Question: I'm trying to draw my objects using the Pointer methods because at the moment when I'm rendering, my frame rate drops really low when I have multiple objects due to the amount of times I'm looping through the vertices etc. I've heard that using the pointer methods will speed up the processing and make the frame rate better as it's loading quicker.
Here's what I'm using now and I can't spawn over 3 objects without the game lagging horribly.
'''
for (int j = 0; j < mesh->objectParts.size(); j++) {//loop through each object part
glBindTexture(GL_TEXTURE_2D, textures[j]->getId());
glTexParameterf(GL_TEXTURE_2D, GL_TEXTURE_MIN_FILTER, GL_LINEAR);
glTexParameterf(GL_TEXTURE_2D, GL_TEXTURE_MAG_FILTER, GL_LINEAR);
glBegin(GL_TRIANGLES);
for (int i = 0; i < mesh->objectParts[j]->faces[0].size(); i++) {
glTexCoord2fv(&mesh->textureCoords[mesh->objectParts[j]->faces[1][i]]->u);
glNormal3fv(&mesh->normals[mesh->objectParts[j]->faces[2][i]]->x);
glVertex3fv(&mesh->indexedVertices[mesh->objectParts[j]->faces[0][i]]->x);
}
glEnd();
'''
Here's an attempt at converting to the pointer methods
'''
glEnableClientState(GL_VERTEX_ARRAY);
glEnableClientState(GL_NORMAL_ARRAY);
glEnableClientState(GL_TEXTURE_COORD_ARRAY);
for (int i = 0; i < mesh->objectParts.size(); i++) {//loop through the amount of parts
glBindTexture(GL_TEXTURE_2D, textures[i]->getId());
glTexParameterf(GL_TEXTURE_2D, GL_TEXTURE_MIN_FILTER, GL_LINEAR);
glTexParameterf(GL_TEXTURE_2D, GL_TEXTURE_MAG_FILTER, GL_LINEAR);
glVertexPointer(3, GL_FLOAT, 0, &mesh->indexedVertices[0]->x);
glNormalPointer(GL_FLOAT, 0, &mesh->normals[0]->x);
glTexCoordPointer(2, GL_FLOAT, 0, &mesh->textureCoords[0]->u);
for (int j = 0; j < 3; j++)
glDrawElements(GL_TRIANGLES, mesh->objectParts[i]->faceCount(), GL_UNSIGNED_SHORT, &mesh->objectParts[i]->faces[j][0]);
}
glDisableClientState(GL_VERTEX_ARRAY);
glDisableClientState(GL_NORMAL_ARRAY);
glDisableClientState(GL_TEXTURE_COORD_ARRAY);
'''
I'm not sure how the latter works, and it's definitely not right as it crashes before any objects are drawn.
:
I did try the answer on my old post
<URL>
I got rid of the index list and stored all the data for the vertices, normals and textures as I parsed the file. Then I passed them straight to the pointer methods and used glDrawArrays to draw. However it made my object distorted and it definitely doesn't come out like the working render code.
'''
glEnableClientState(GL_VERTEX_ARRAY);
glEnableClientState(GL_NORMAL_ARRAY);
glEnableClientState(GL_TEXTURE_COORD_ARRAY);
glVertexPointer(3, GL_FLOAT, 0, &mesh->unindexedVertices[0]->x);
glNormalPointer(GL_FLOAT, 0, &mesh->unindexedNormals[0]->x);
glTexCoordPointer(2, GL_FLOAT, 0, &mesh->unindexedTextureCoords[0]->u);
glDrawArrays(GL_TRIANGLES, 0, 3);
glDisableClientState(GL_VERTEX_ARRAY);
glDisableClientState(GL_NORMAL_ARRAY);
glDisableClientState(GL_TEXTURE_COORD_ARRAY);
'''
Here's how I'm drawing after removing the index list and here's the outcome:

Can someone help me convert the top code into the bottom code?
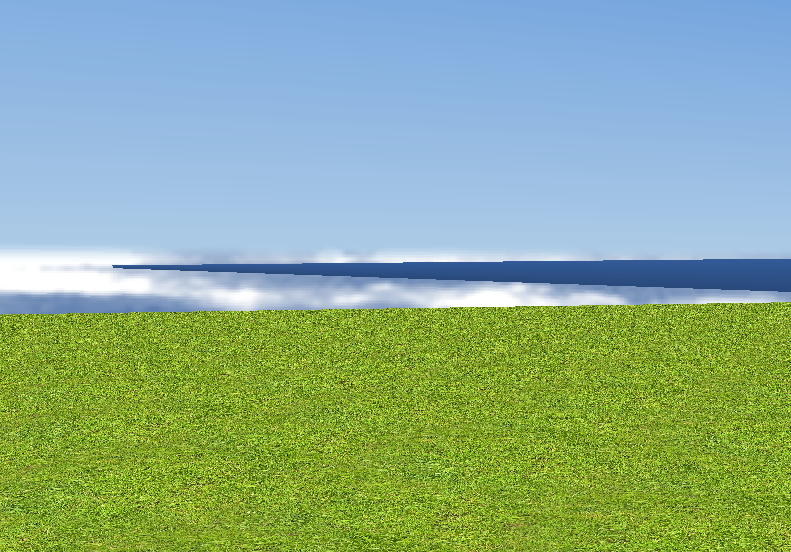
Answer: Changing to the pointer methods likely won't help too much, as the biggest problem here is the fact that you are sending vertex data every frame.
If your meshes are static, you could use VBOs and VAOs: you'd only need to send your vertex data to the OpenGL implementation once and to draw with it you'd only need to bind the VAO for your mesh and then call the proper draw call. This is the "modern" method. You can read a lot more on that here: <URL>
If you are unable to use VBOs then you could try <URL>.